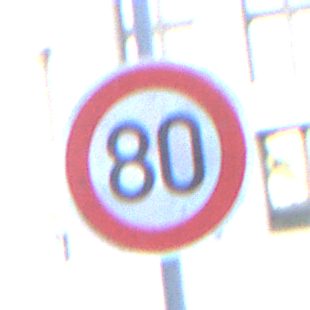
Verkehrszeichen: Geschwindigkeit80
Umgebung: Outdoor, Urban
Tageszeit: SunriseSunset
Wetter: Clear
Licht: Natural
Jahreszeit: NotSpecified
Kontrast: LowContrast